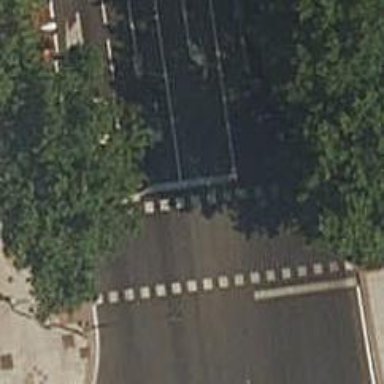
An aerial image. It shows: Crossing with traffic signals.